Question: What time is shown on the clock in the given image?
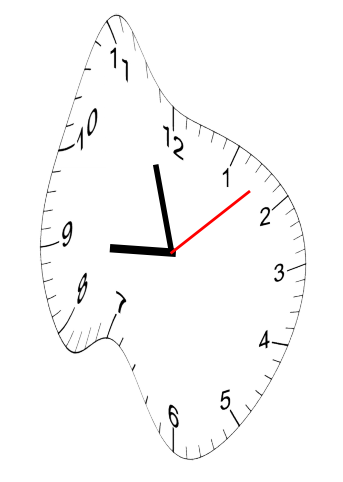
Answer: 08:57:08